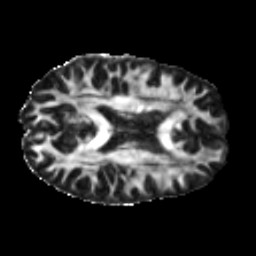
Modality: FA
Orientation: axial
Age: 46
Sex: male
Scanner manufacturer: siemens
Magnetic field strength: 3 T
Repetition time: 5 s
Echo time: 0.092 s